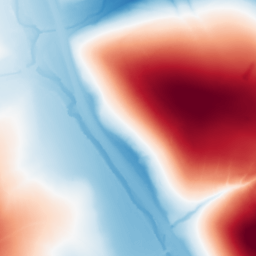
Category: trend_removal
Decomposition family: polynomial_high
Decomposition parameters: degree: 4
Upsampling method: sinc_blackman
Upsampling parameters: scale: 2
kernel_size: 8
Upsampling scale: 2